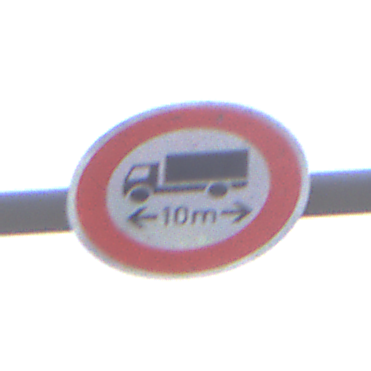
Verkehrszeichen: TatsaechlicheLaenge
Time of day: SunriseSunset
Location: Outdoor (Beach)
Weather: Overcast
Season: NotSpecified
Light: Natural